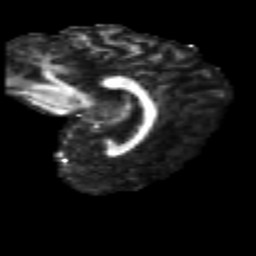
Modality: FA
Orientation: sagittal
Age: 44
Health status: ill
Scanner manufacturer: philips
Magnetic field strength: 3 T
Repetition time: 9 s
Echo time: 0.127 s